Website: home-depot
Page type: delivery-shipping
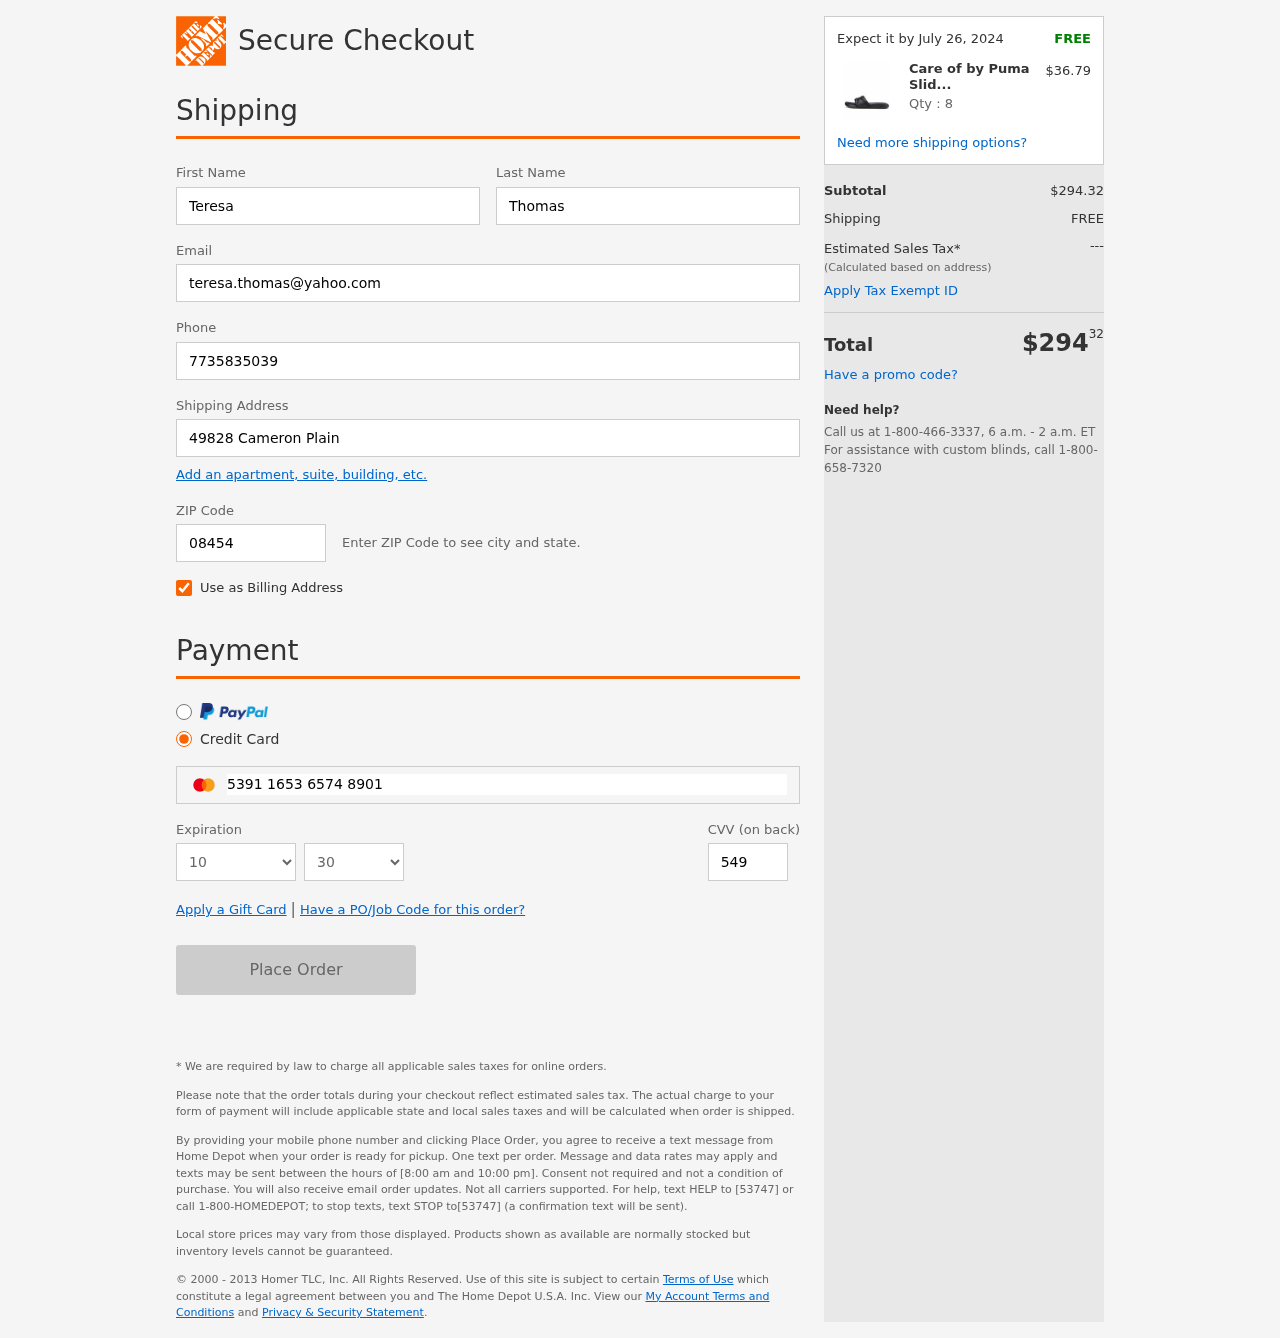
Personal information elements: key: PII_CARD_CVV
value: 549
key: PII_CARD_EXPIRY_MONTH
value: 10
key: PII_CARD_EXPIRY_YEAR
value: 30
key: PII_CARD_NUMBER
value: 5391 1653 6574 8901
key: PII_EMAIL
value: teresa.thomas@yahoo.com
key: PII_FIRSTNAME
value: Teresa
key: PII_LASTNAME
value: Thomas
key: PII_PHONE
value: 7735835039
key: PII_POSTCODE
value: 08454
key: PII_STREET
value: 49828 Cameron Plain
Product elements: key: PRODUCT1_NAME
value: Care of by Puma Slide 2 Women's Flip Flops
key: PRODUCT1_PRICE
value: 36.79
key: PRODUCT1_QUANTITY
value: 8
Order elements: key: ORDER_DELIVERY_DATE
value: Expect it by July 26, 2024
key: ORDER_SUBTOTAL
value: $294.32
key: ORDER_SHIPPING_COST
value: FREE
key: ORDER_TOTAL
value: $29432